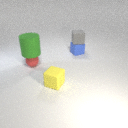
large green rubber cylinder to the left of small gray rubber cube